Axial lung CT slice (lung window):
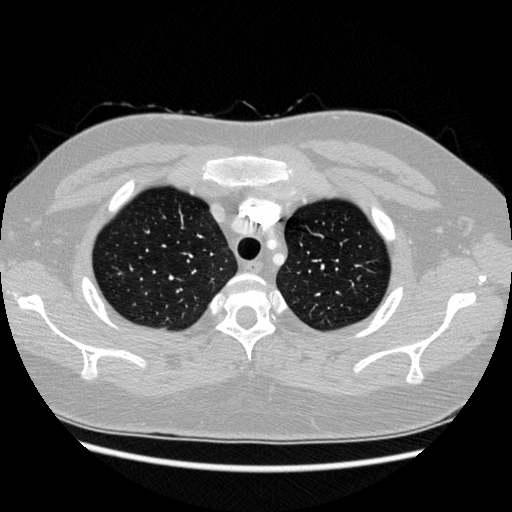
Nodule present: no